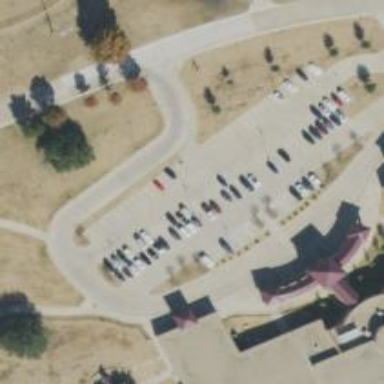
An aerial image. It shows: Parking space is available.